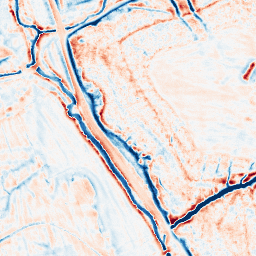
Category: edge_preserving
Decomposition family: bilateral
Decomposition parameters: d: 15
sigma_color: 25
sigma_space: 25
Upsampling method: quintic
Upsampling parameters: scale: 4
Upsampling scale: 4